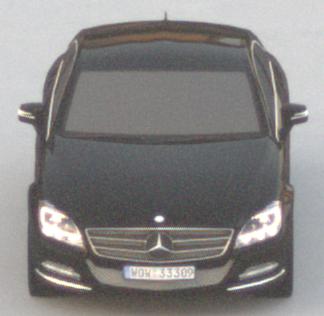
Make: Mercedes-Benz
Model: CLS Coupé 350
Detailed model: CLS-Class (218) Coupé
Model produced from: 2011/01
Model produced until: 2014/07
Doors: 4
Color: black
Road condition: dry road
Daytime: sunrise or sunset
Contrast: low contrast